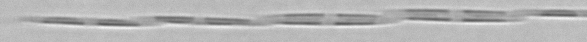
Label: Pseudo-nitzschia